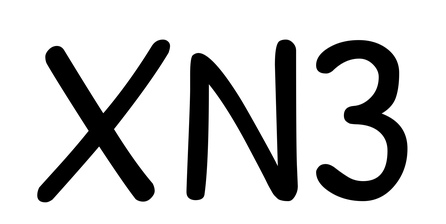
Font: PatrickHand-Regular